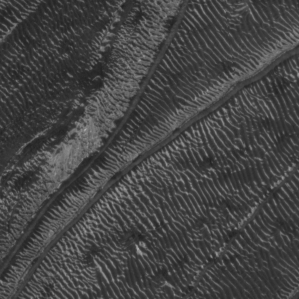
Label: frost